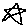
Label: star